What's the difference between 2 images?
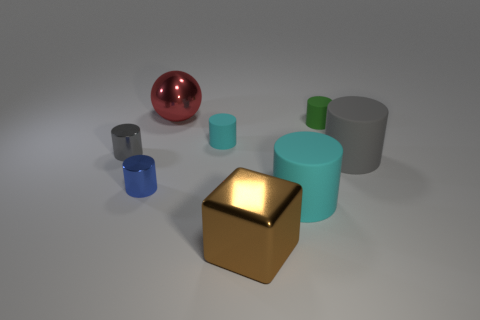
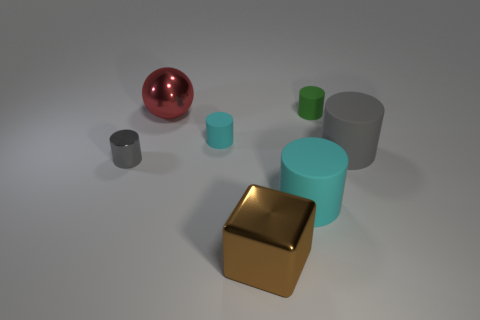
the small blue cylinder is no longer there
the blue object has disappeared
the blue thing is missing
the tiny blue metal cylinder that is in front of the tiny gray shiny thing is missing
the blue object has disappeared
the tiny blue metallic cylinder that is in front of the big gray matte cylinder has disappeared
the small blue metal cylinder right of the gray shiny object is no longer there
the small blue metal cylinder that is in front of the tiny gray metal cylinder is missing